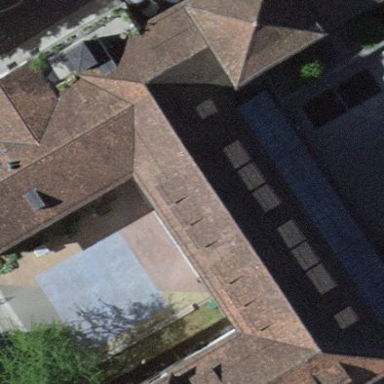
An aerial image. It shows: Building with hipped roof shape.